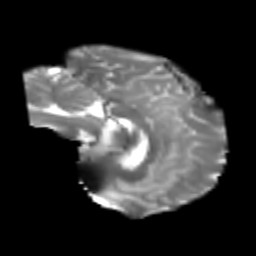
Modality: T2w
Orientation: sagittal
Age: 23
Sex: male
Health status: healthy